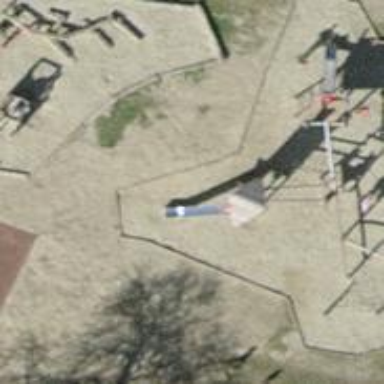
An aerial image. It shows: Playground area for leisure land.